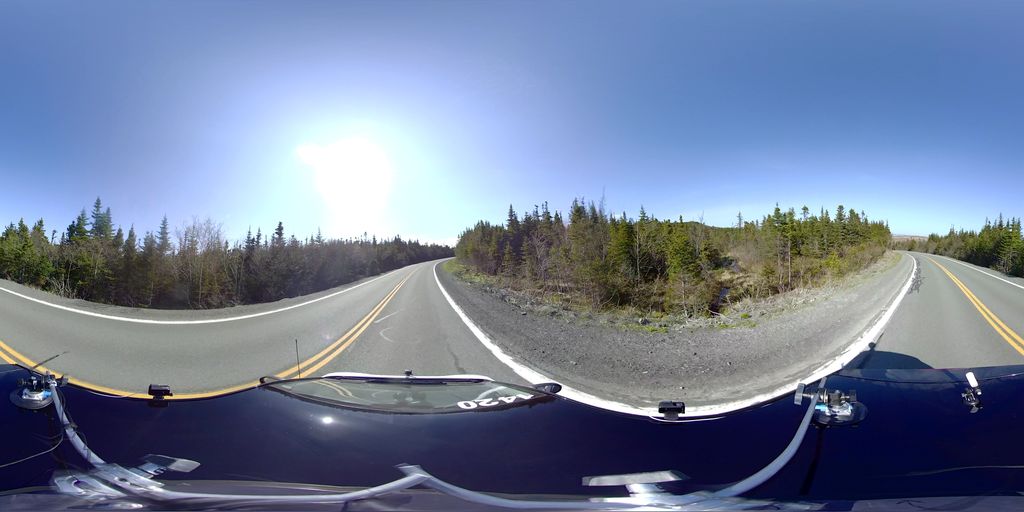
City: st_johns